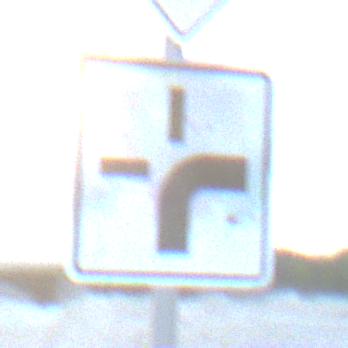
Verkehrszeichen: VerlaufVorfahrtsstrasse3
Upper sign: Vorfahrtsstrasse
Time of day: SunriseSunset
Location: Outdoor (Beach)
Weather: PartlyCloudy
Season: NotSpecified
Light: Natural